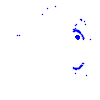
Particle: kaon